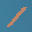
Label: 1